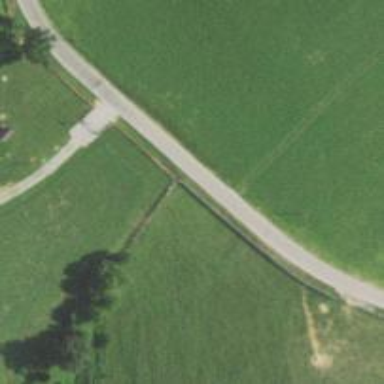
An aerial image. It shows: Secondary road.